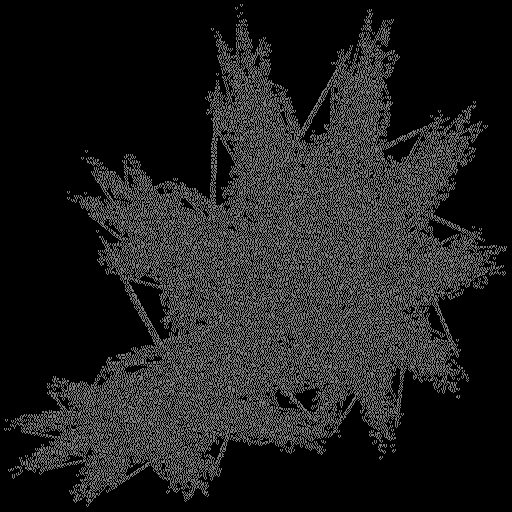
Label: involucre